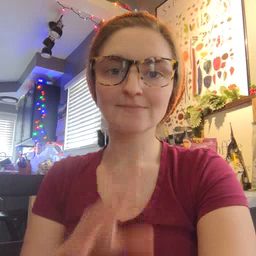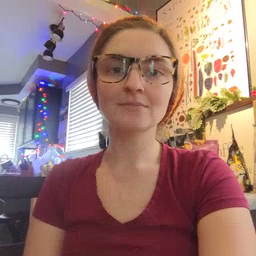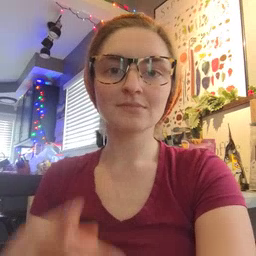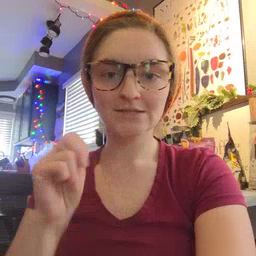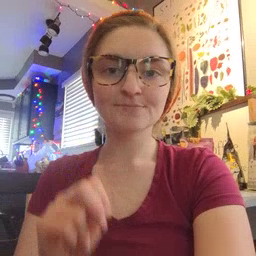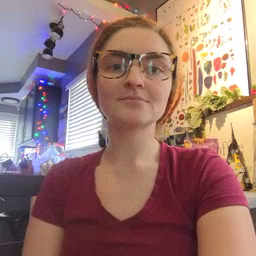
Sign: pen